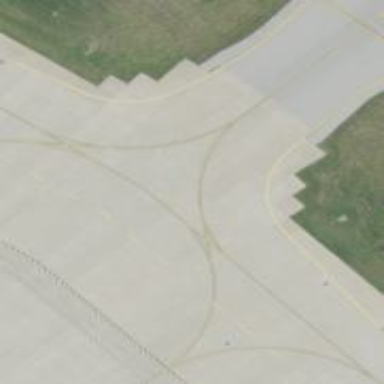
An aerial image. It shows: View of taxiway at the airport.